Question: I'm trying to write a userscript for a game I'm playing. It uses this piece of HTML code:
'''
<td valign="center">
<b>ten-leaf clover</b>
(4 left in stock for today)
</td>
'''
This is a picture of what we're talking about:

The script should search for a string containing the words "left in stock for today", then look for an integer within this string. (The '4' is not constant, it changes every day.) Lastly, I would like to store this integer as a variable, so I can replace the '1' in the input field. Like this:
'''
var clover = EnterCodeHere
$("input.text[name='quantity']").val(clover);
'''
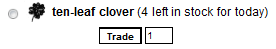
Answer: You can used a regex like so:
'''
var textToSearch = $("td").innerHtml(); //You'll need a better selector than this. better to use a class or id
var clover = parseInt(textToSearch.match(/\d+\s*left in stock for today/)[0].match(/\d+/)[0]);
$("input.text[name='quantity']").val(clover);
'''
You may want to check the array isn't empty before just taking the first value but if your confident it'll be there should be grand.